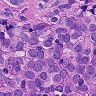
Metastatic tissue present: yes